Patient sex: F
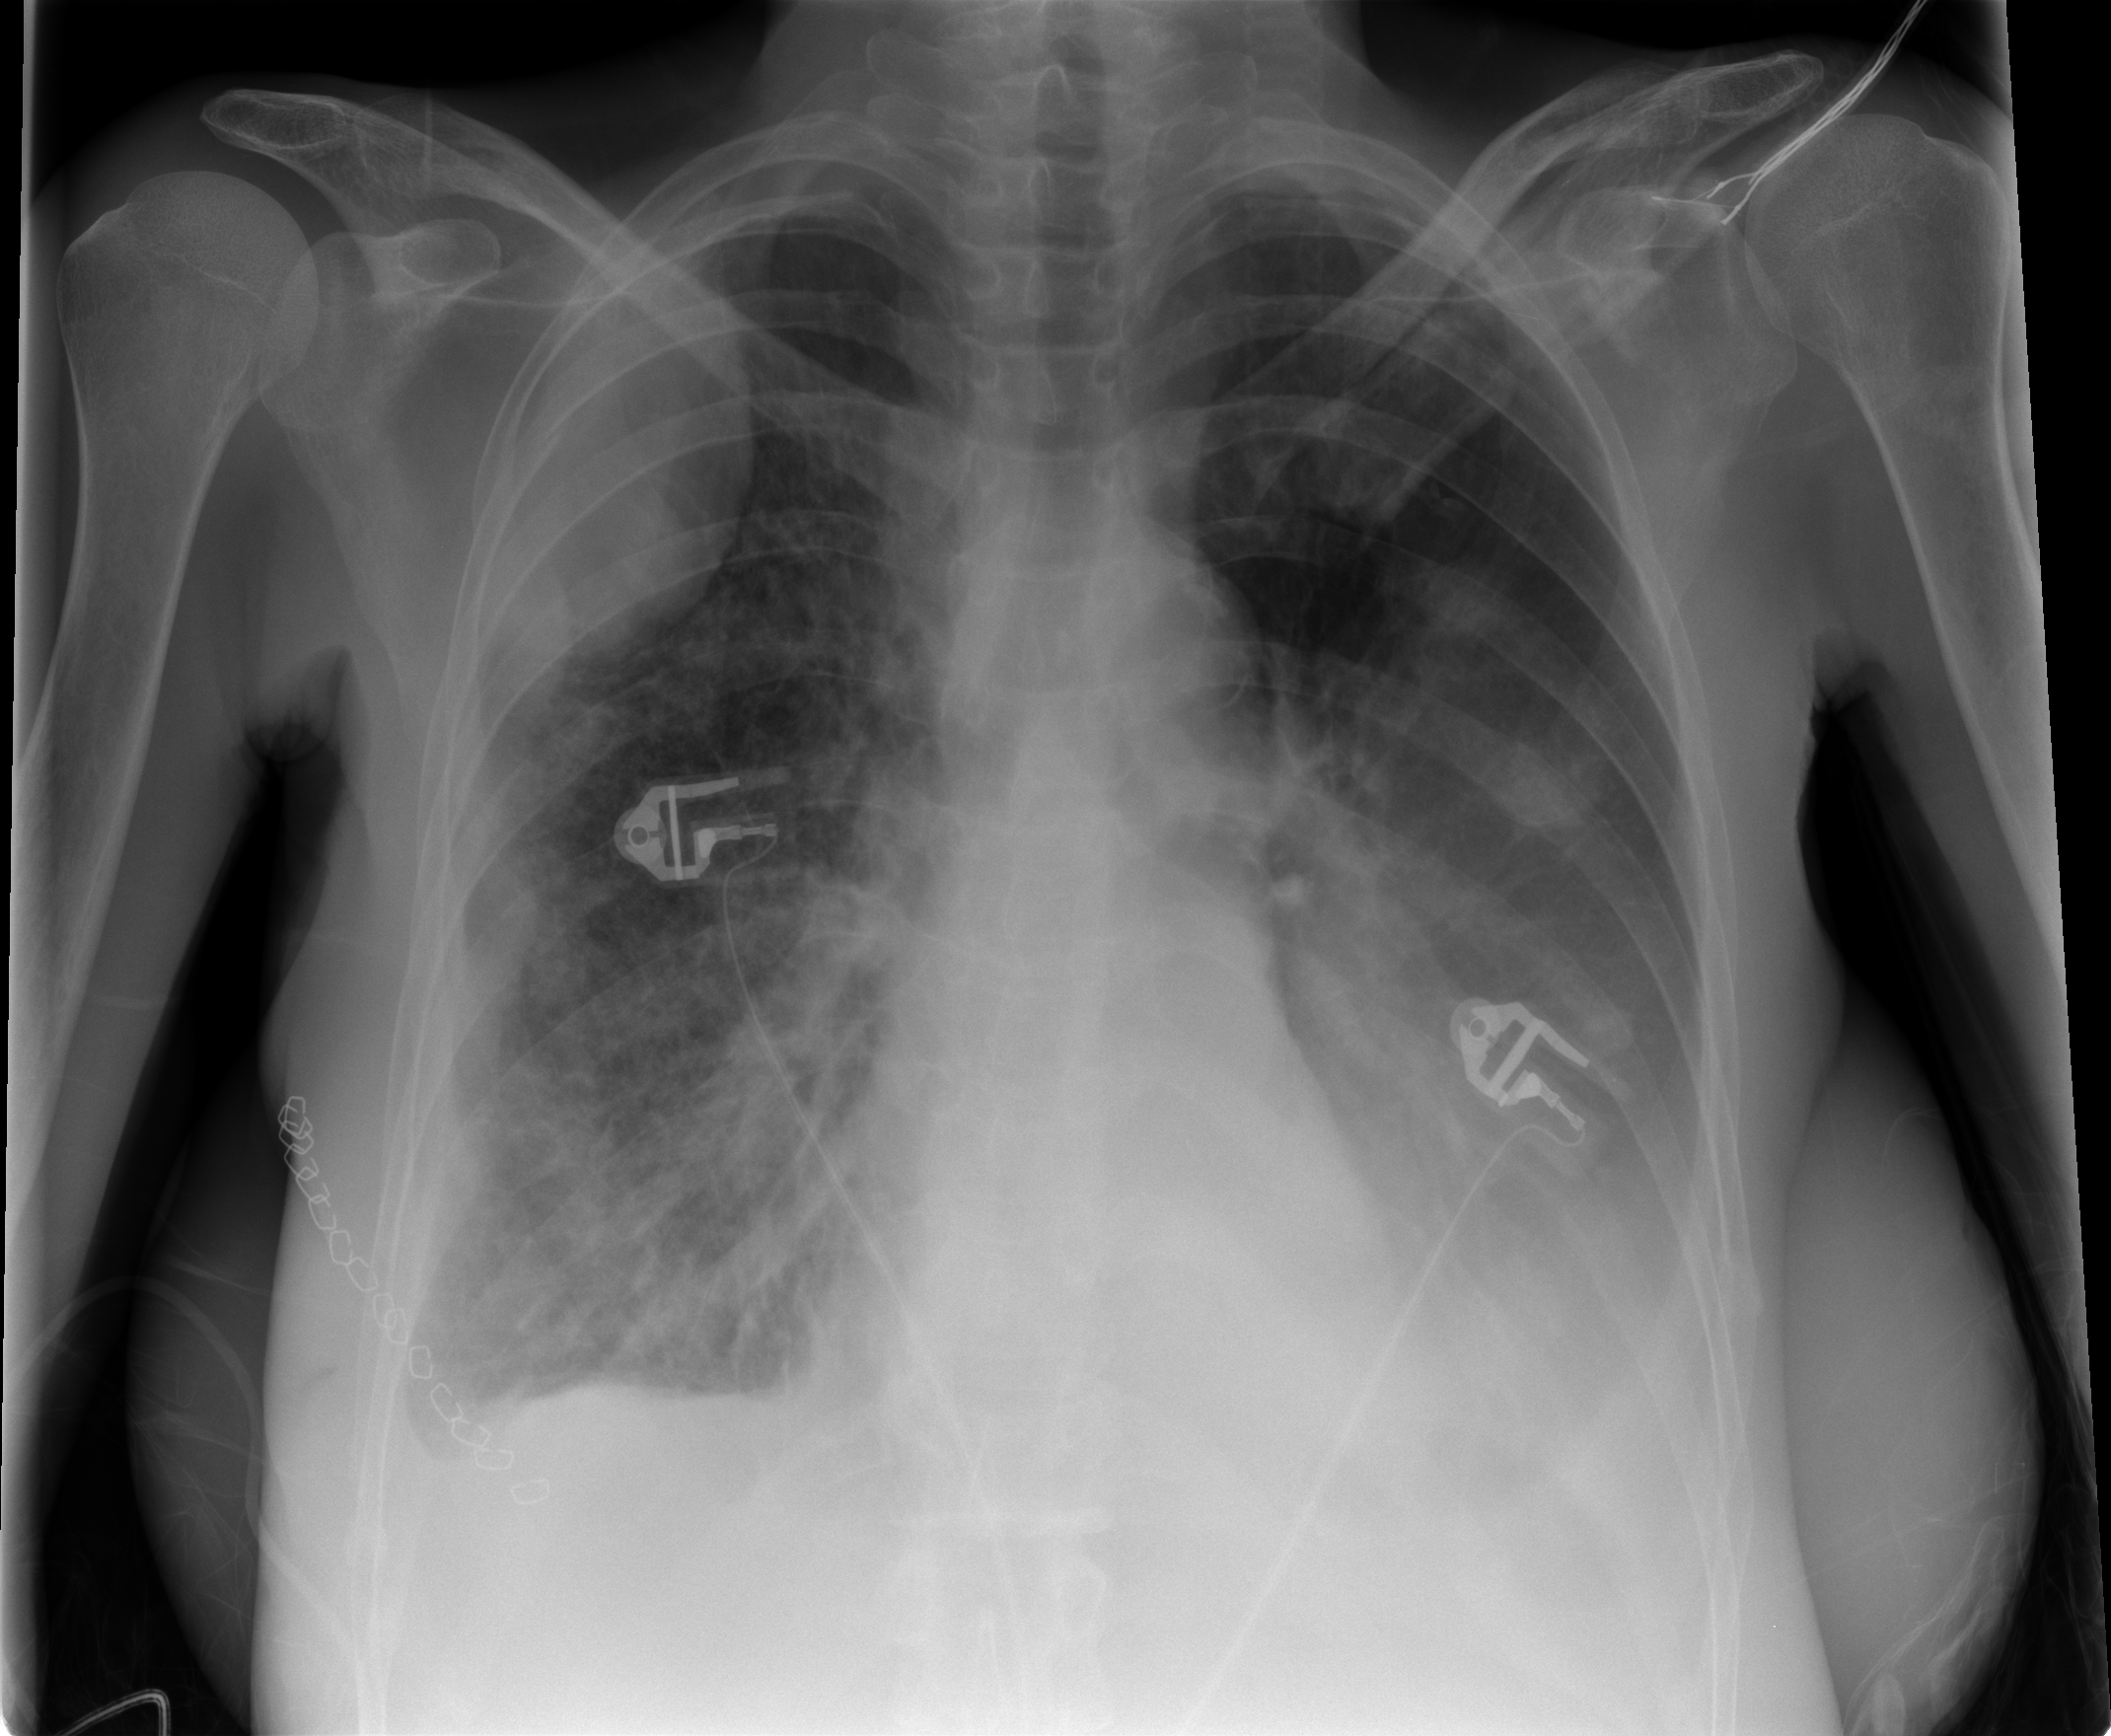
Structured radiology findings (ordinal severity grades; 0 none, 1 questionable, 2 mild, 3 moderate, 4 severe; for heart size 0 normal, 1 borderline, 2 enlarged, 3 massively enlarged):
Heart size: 0
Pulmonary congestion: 1
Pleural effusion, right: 2
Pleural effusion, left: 2
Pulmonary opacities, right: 2
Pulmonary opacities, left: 0
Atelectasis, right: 2
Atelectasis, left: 2